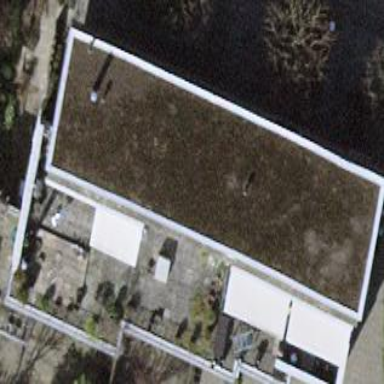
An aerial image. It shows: Flat roofed building.